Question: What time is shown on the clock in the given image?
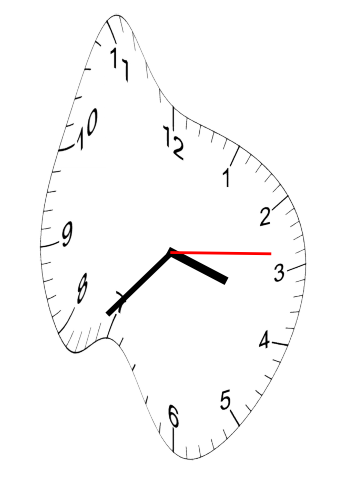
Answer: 03:37:14